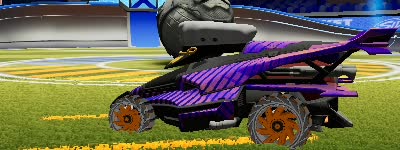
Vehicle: aftershock